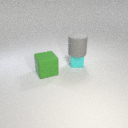
large green rubber cube in front of small cyan rubber cube